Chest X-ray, AP view. Patient: 27 years old, sex M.
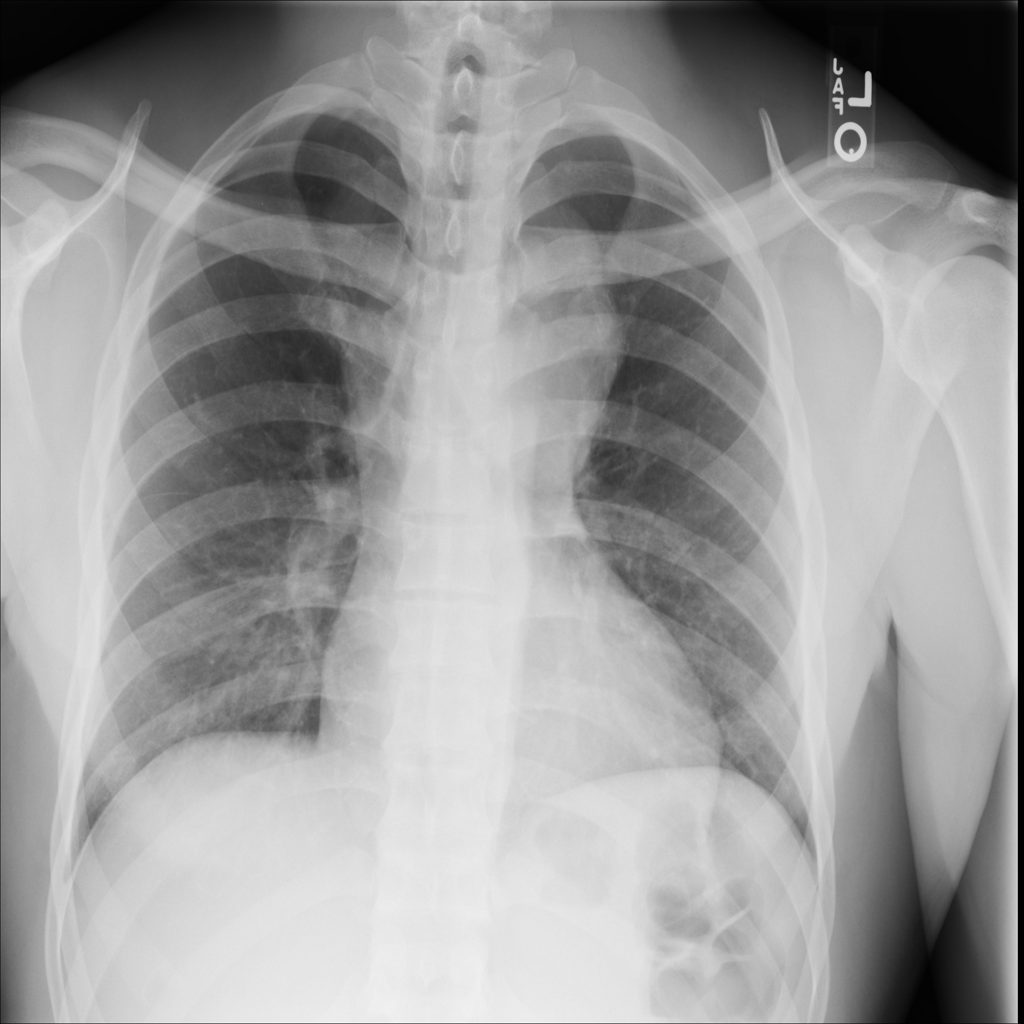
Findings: Mass